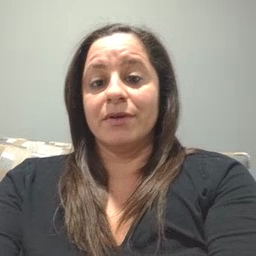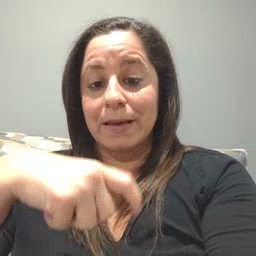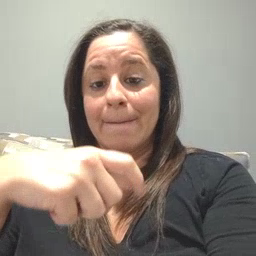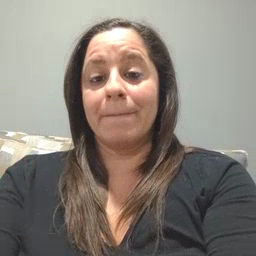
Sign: time